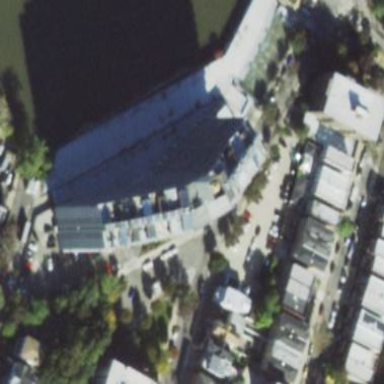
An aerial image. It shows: Part of building with flat concrete roof.